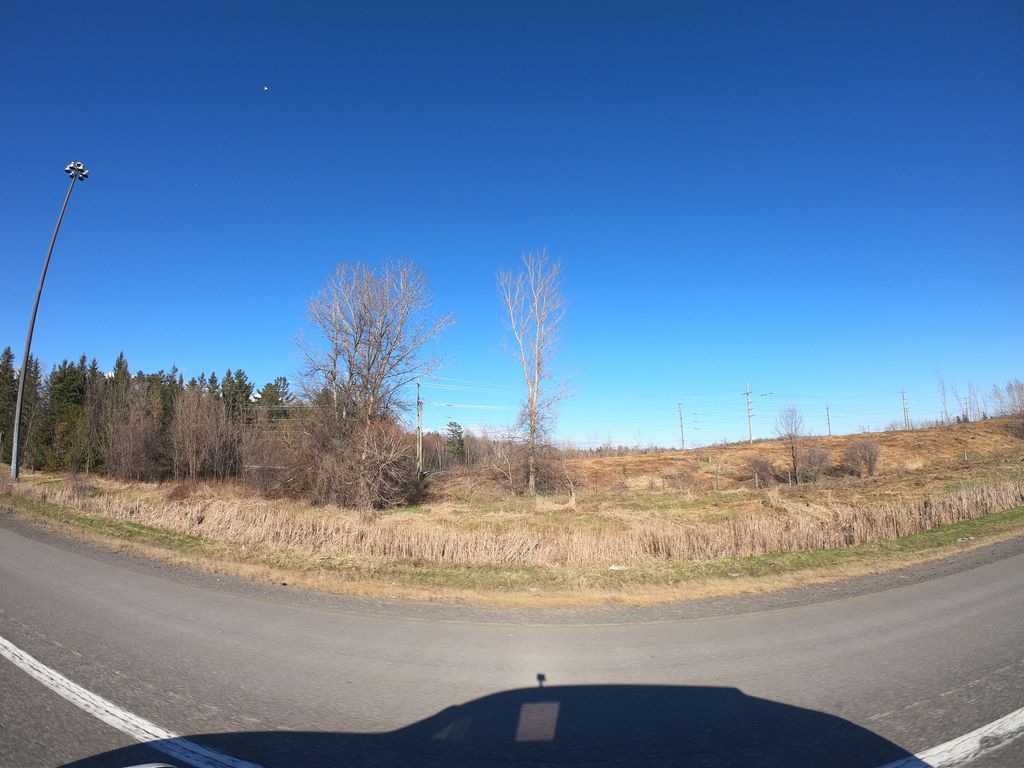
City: ottawa-gatineau